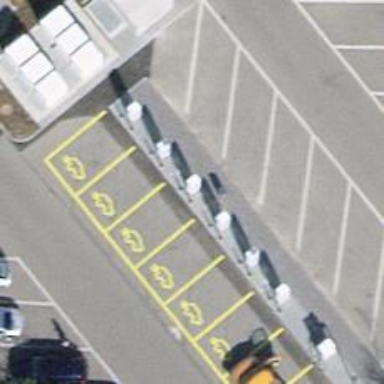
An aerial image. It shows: Charging station.